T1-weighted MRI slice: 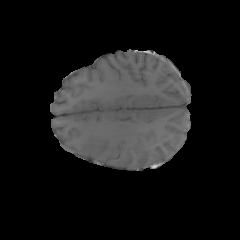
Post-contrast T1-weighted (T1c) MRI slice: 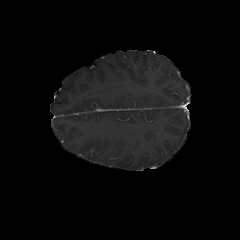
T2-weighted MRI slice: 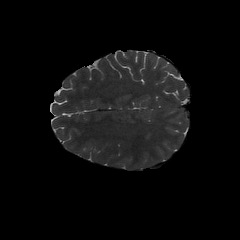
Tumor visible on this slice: yes